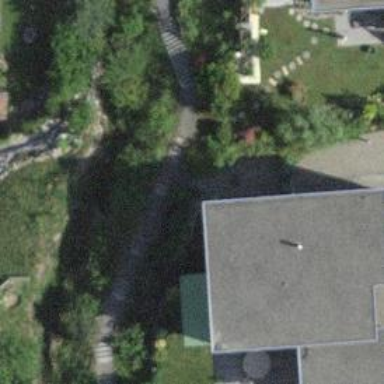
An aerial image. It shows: Road with steps.